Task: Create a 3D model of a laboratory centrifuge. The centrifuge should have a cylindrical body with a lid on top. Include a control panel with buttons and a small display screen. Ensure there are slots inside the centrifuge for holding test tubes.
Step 404:
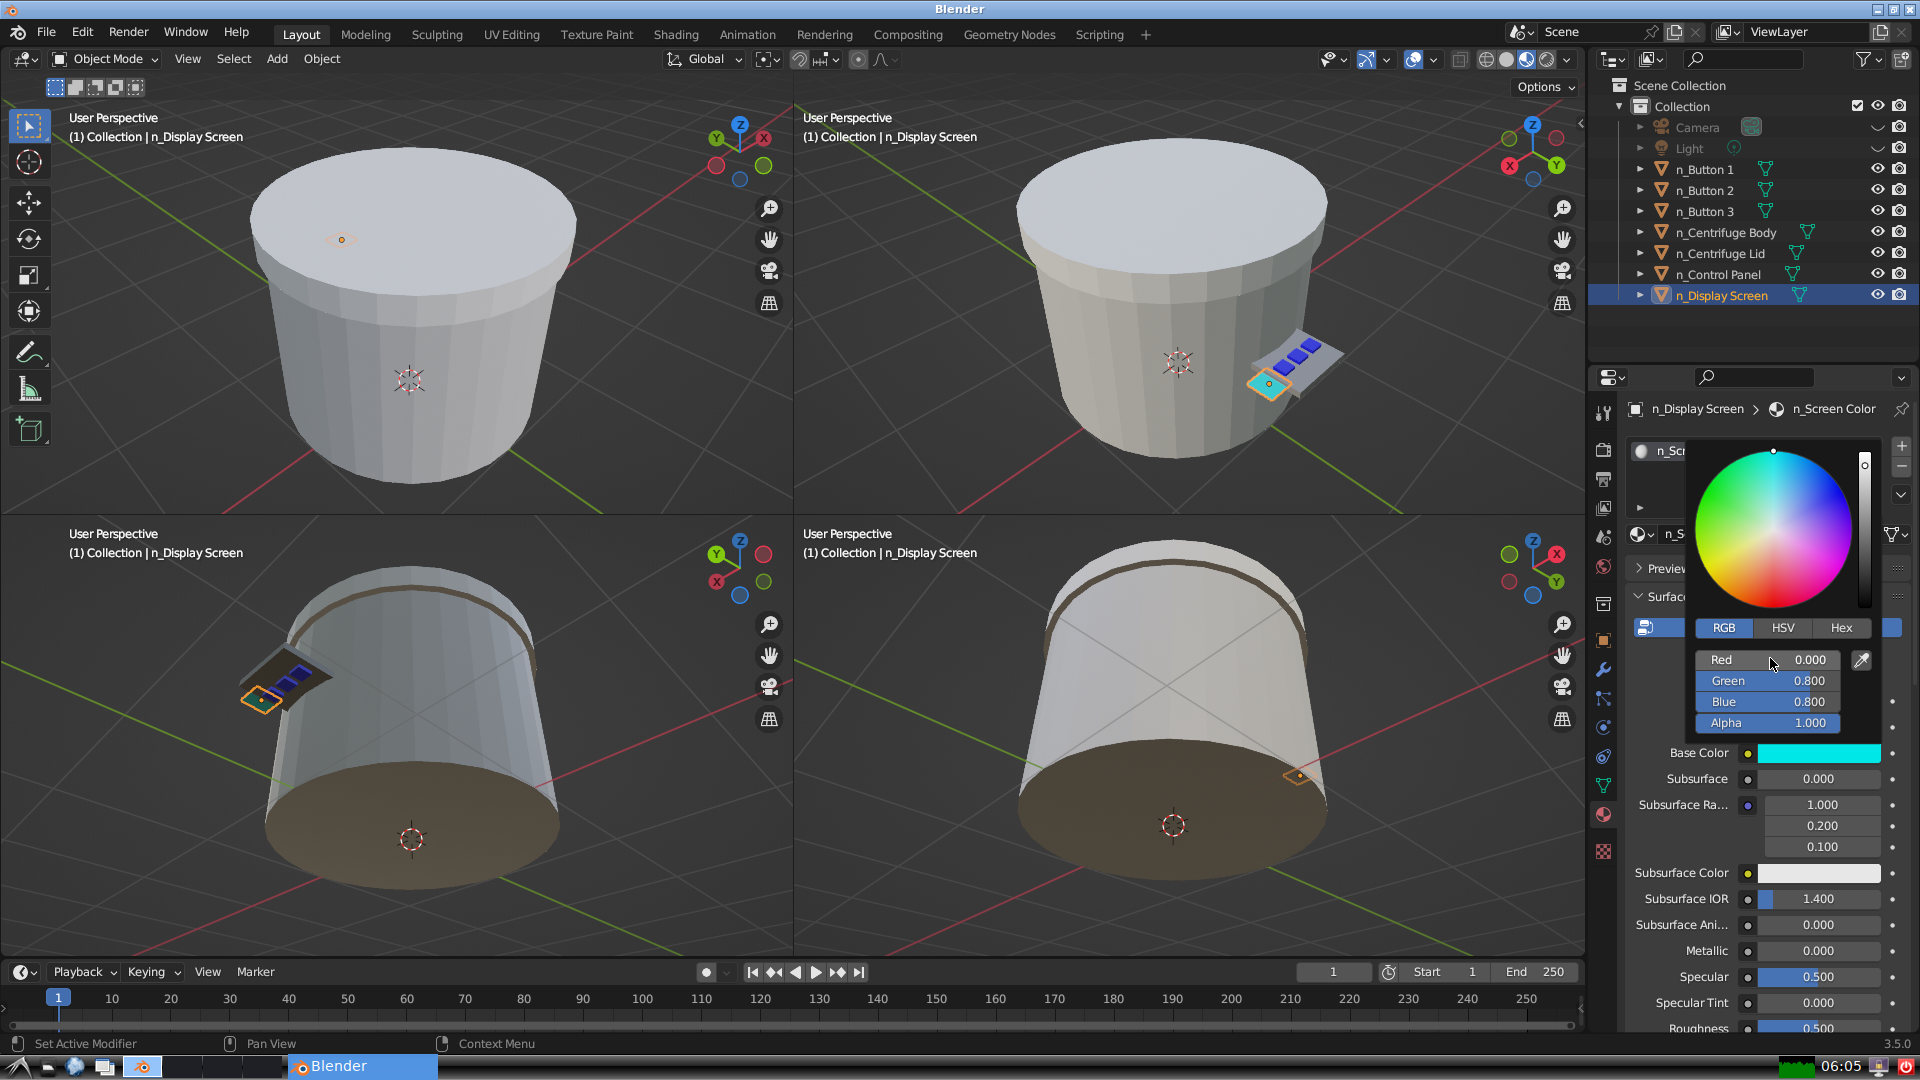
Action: {"mouse_move": [1770, 678]}